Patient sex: M
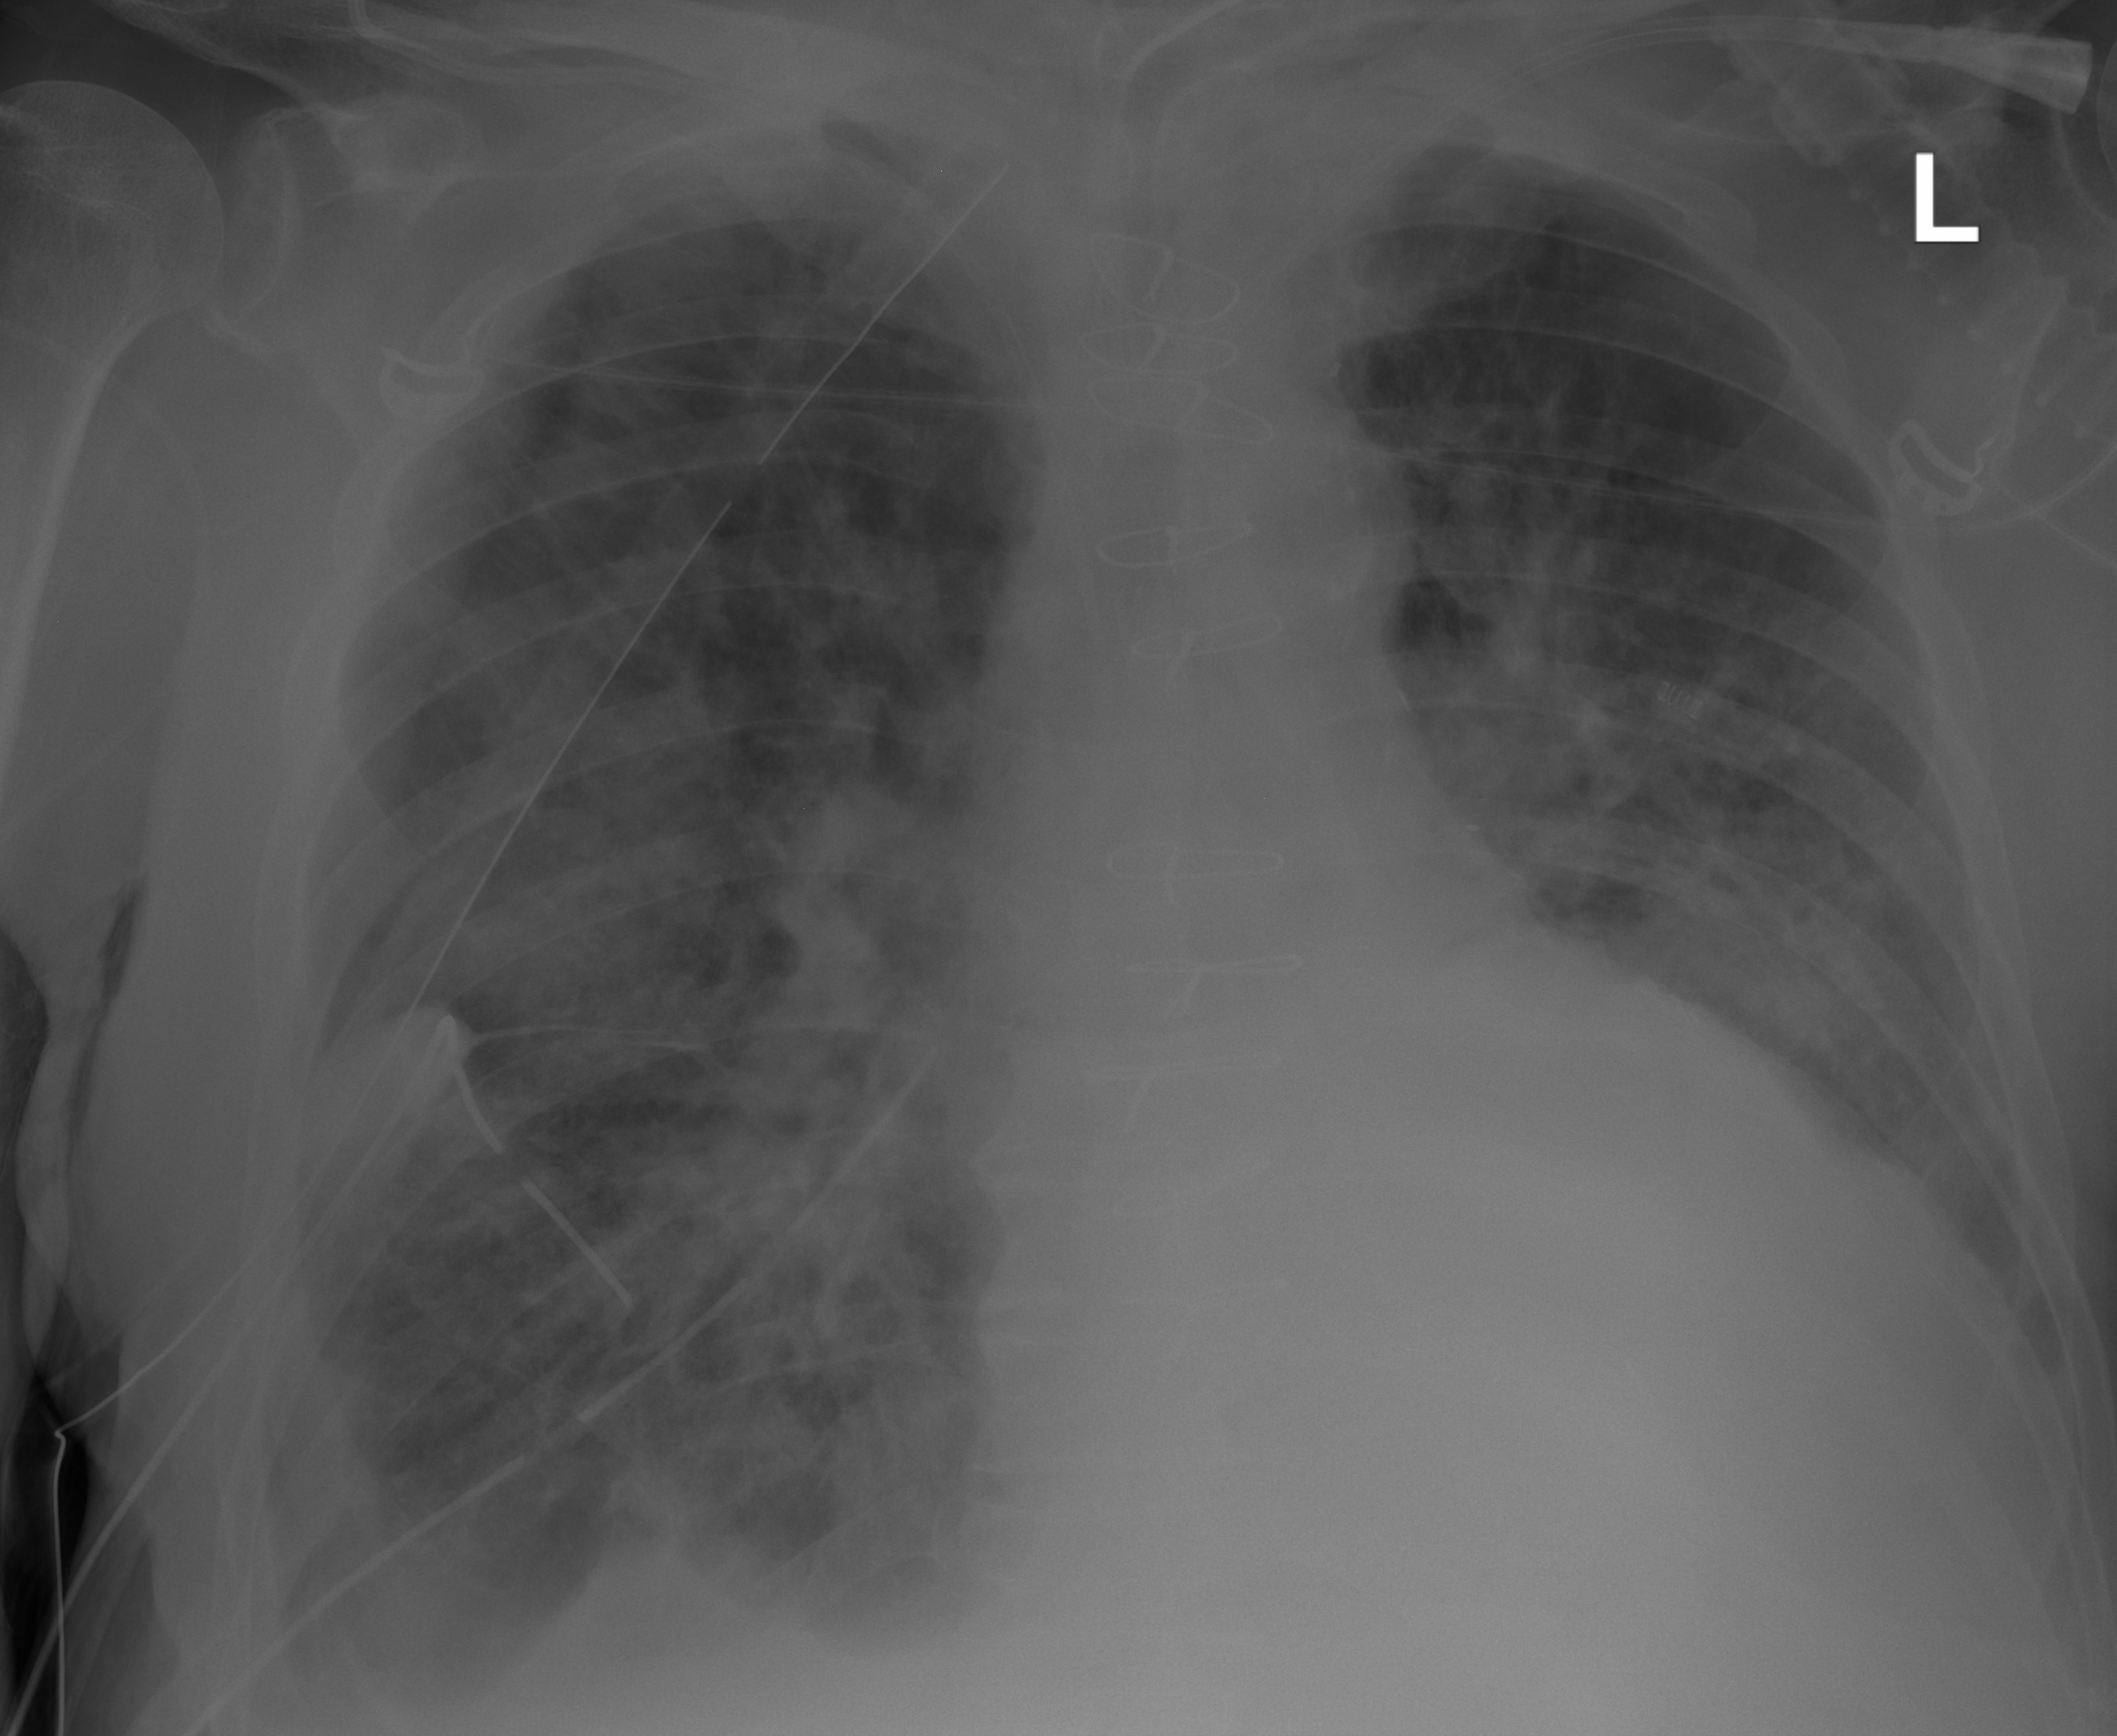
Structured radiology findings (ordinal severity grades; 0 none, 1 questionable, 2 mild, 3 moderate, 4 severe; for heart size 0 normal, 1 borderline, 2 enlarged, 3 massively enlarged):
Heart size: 2
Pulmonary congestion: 2
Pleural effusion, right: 2
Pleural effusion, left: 2
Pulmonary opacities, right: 2
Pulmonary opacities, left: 2
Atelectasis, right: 2
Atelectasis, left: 2